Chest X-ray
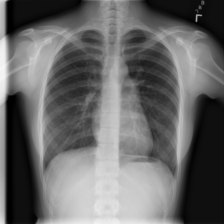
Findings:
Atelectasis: negative
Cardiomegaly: negative
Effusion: negative
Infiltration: negative
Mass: negative
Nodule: negative
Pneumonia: negative
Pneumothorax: negative
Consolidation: negative
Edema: negative
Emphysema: negative
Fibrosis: negative
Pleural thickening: negative
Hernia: negative